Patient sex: F
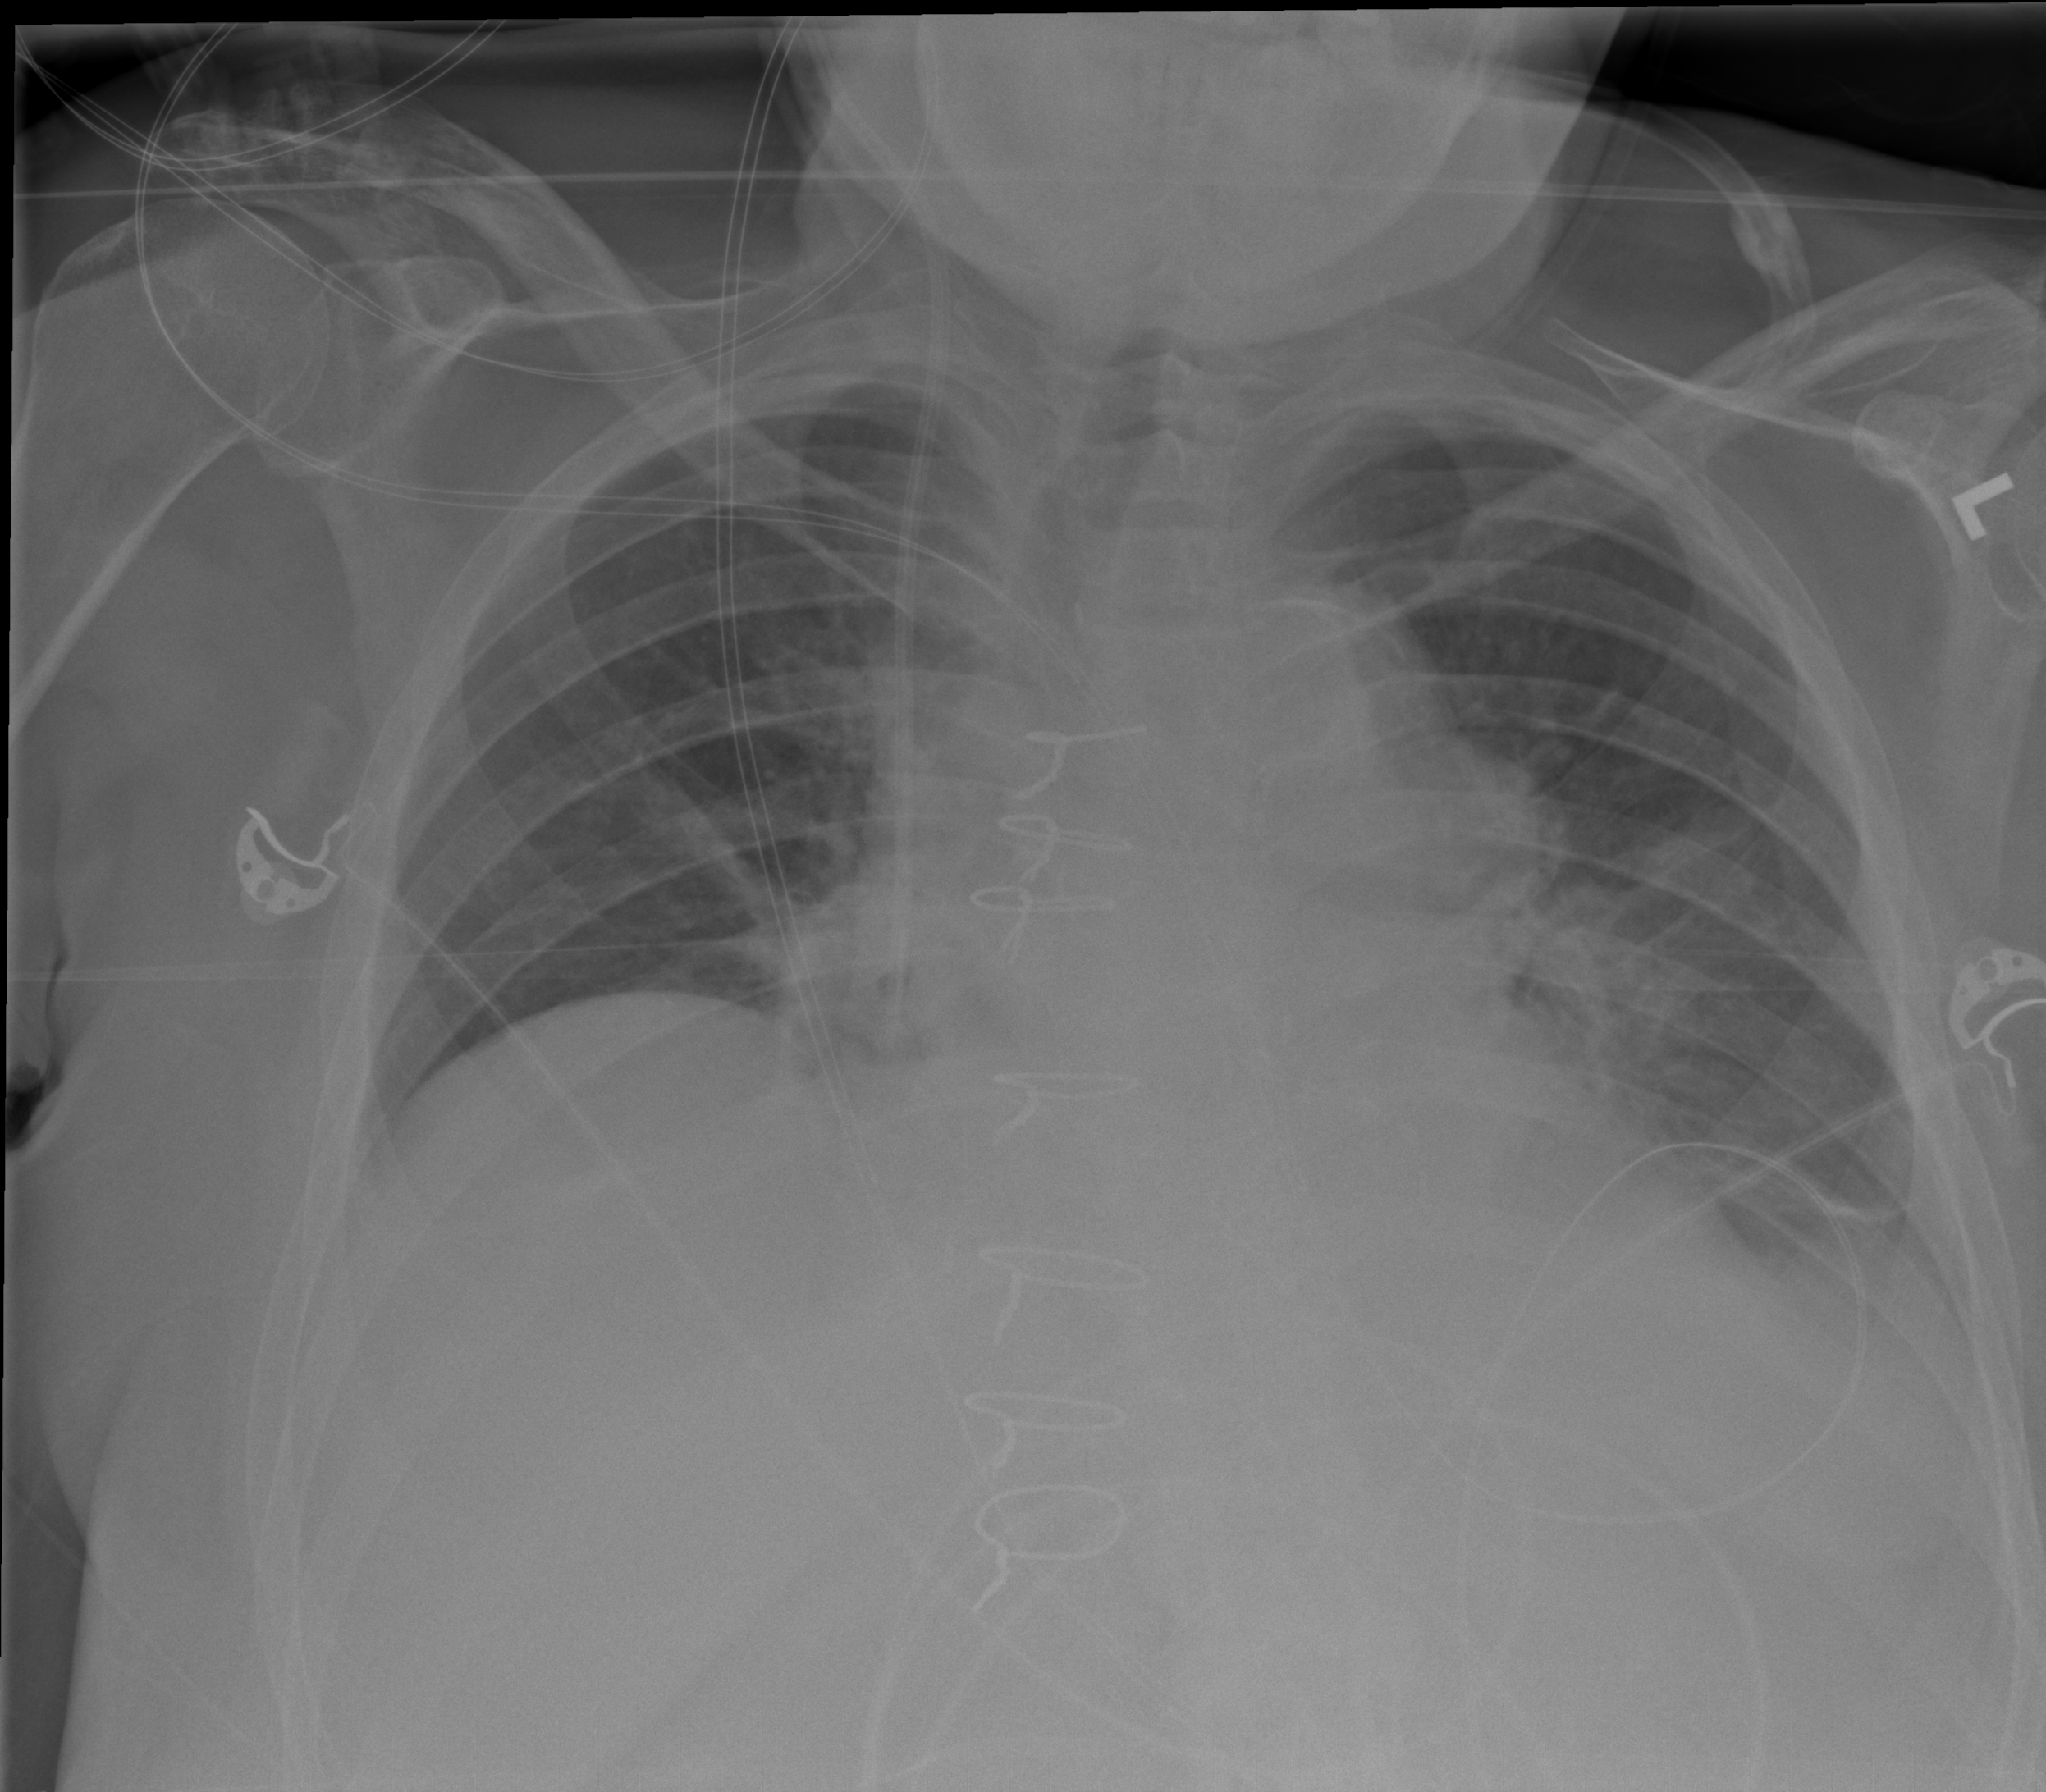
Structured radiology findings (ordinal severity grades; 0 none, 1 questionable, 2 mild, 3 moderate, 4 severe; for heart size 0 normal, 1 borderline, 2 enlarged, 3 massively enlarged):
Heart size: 1
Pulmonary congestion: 2
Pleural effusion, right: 0
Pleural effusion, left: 2
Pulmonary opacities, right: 0
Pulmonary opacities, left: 0
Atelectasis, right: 2
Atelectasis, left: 2